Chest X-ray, PA view. Patient: 64 years old, sex M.
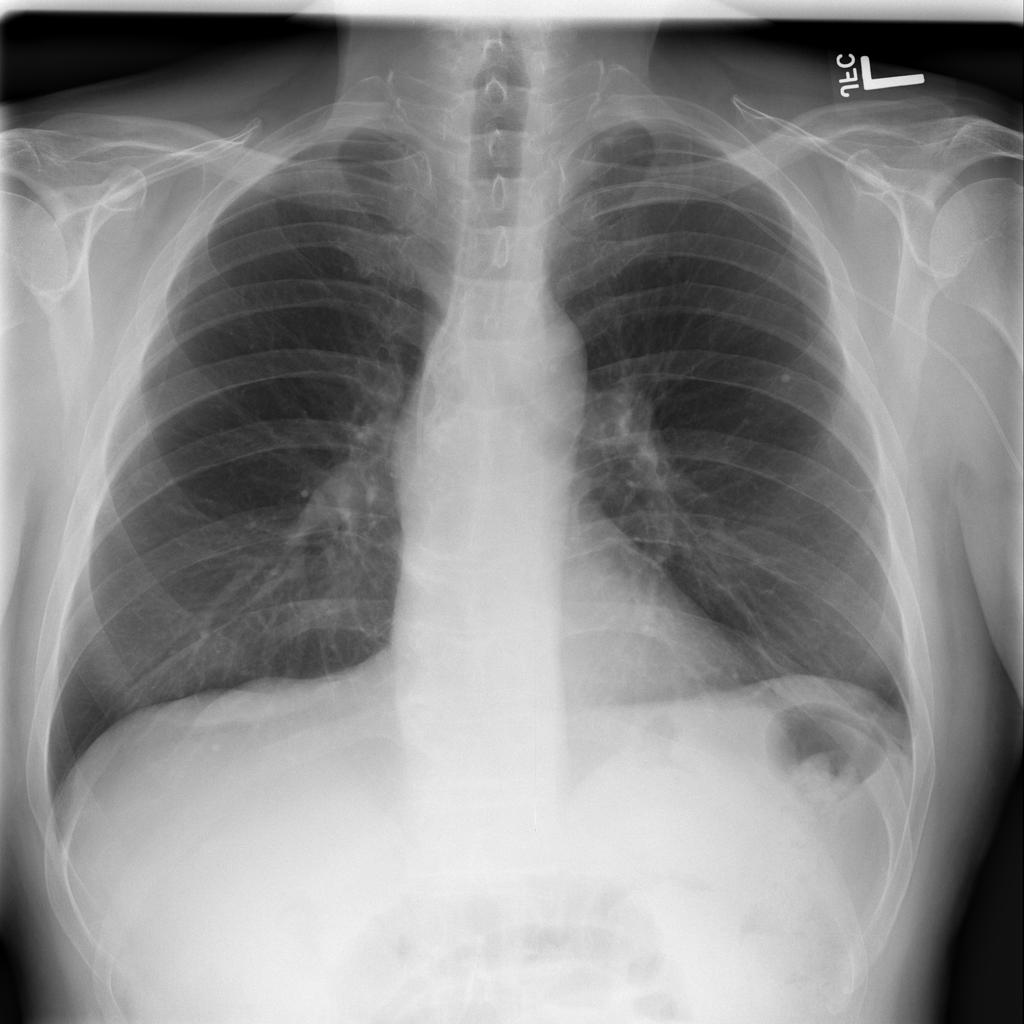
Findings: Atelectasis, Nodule